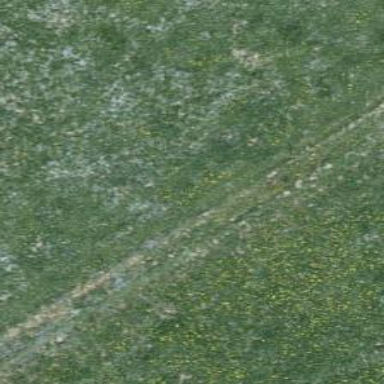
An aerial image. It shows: Track with grade 4 tracktype.